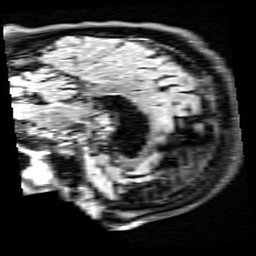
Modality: FLAIR
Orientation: sagittal
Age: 68
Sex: male
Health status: healthy
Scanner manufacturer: siemens
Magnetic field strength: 3 T
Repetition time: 9 s
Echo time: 0.088 s